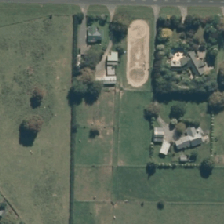
Land cover: urban_build_up